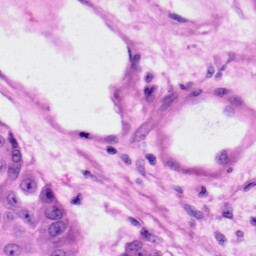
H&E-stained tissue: Skin